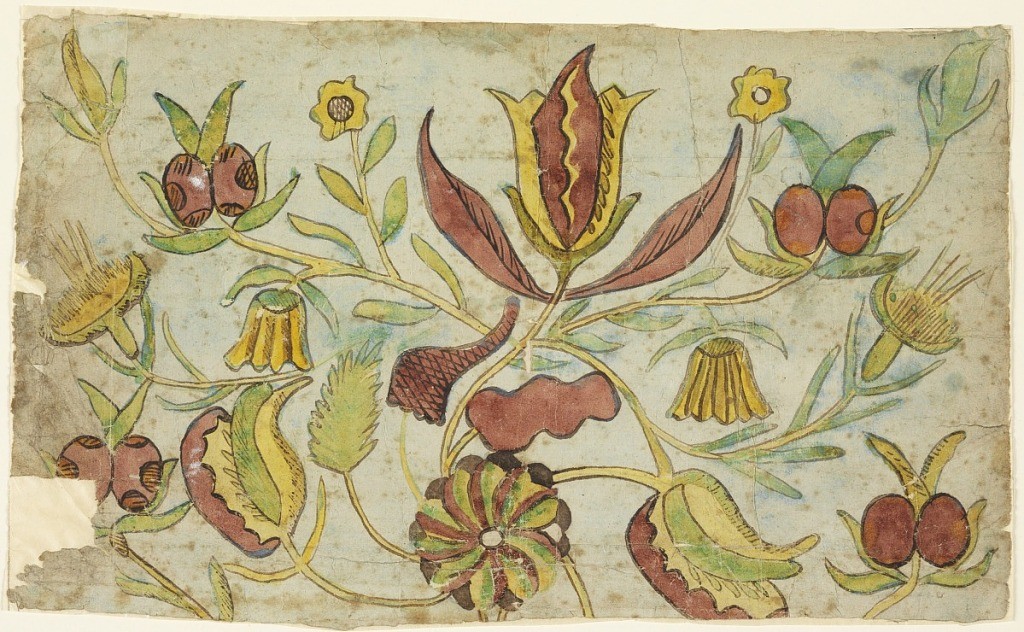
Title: Design for Woodblock Textile Print
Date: ca. 1790
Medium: Pen and ink, brush and yellow, green, reddish-brown watercolor on bluish-gray paper
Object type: Drawing
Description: Pink and yellow tulips on yellow stems, with reddish leaves intermingled with fantastic stylized yellow cornflowers and seed pods in pairs, in an all-over meander.